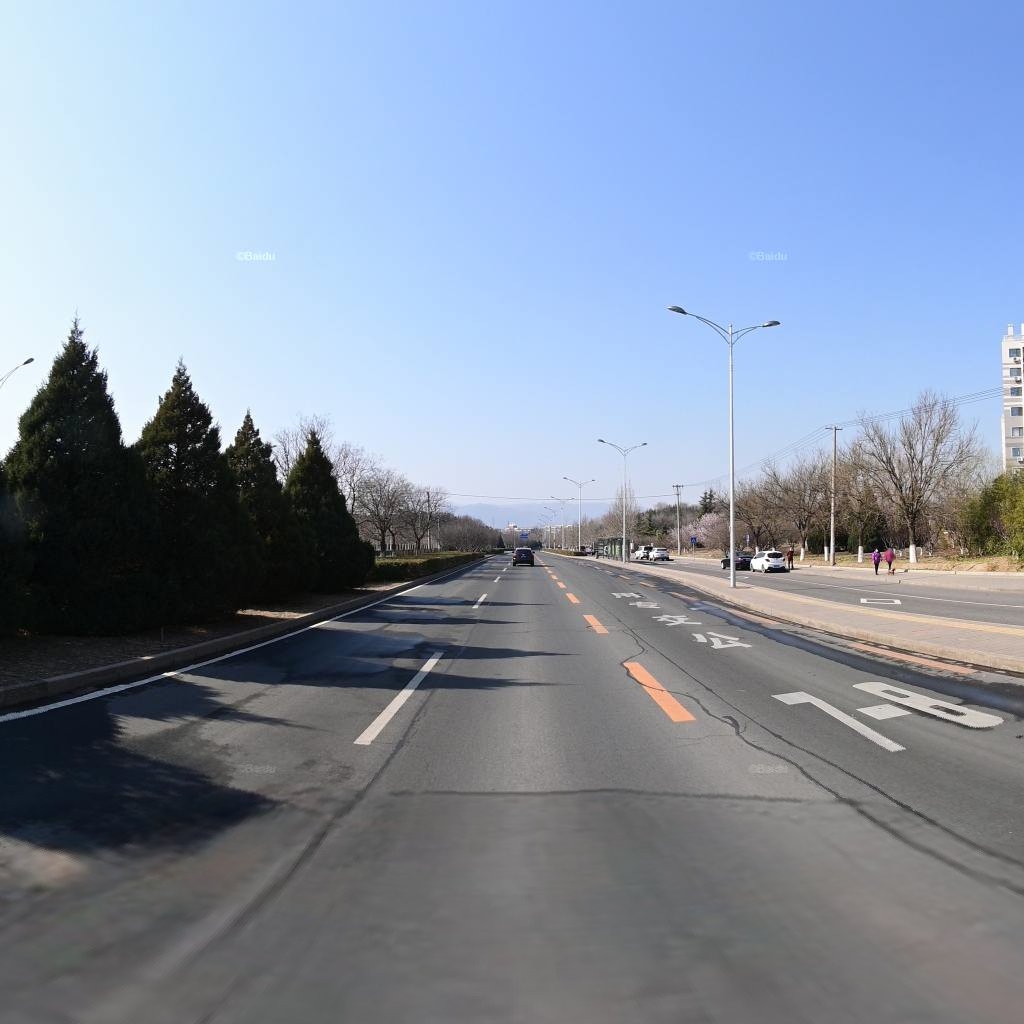
Region: Haidian
Road damage annotations: longitudinal patch, longitudinal patch, longitudinal patch, transverse crack, transverse crack